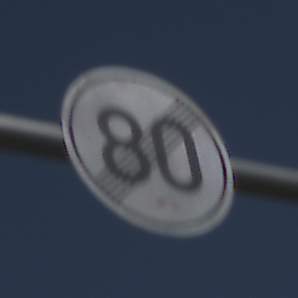
Verkehrszeichen: EndeGeschwindigkeit80
Umgebung: Outdoor, Nature
Tageszeit: Midday
Wetter: Clear
Licht: Natural
Jahreszeit: NotSpecified
Kontrast: HighContrast